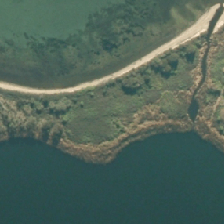
Land cover: low_producing_grassland